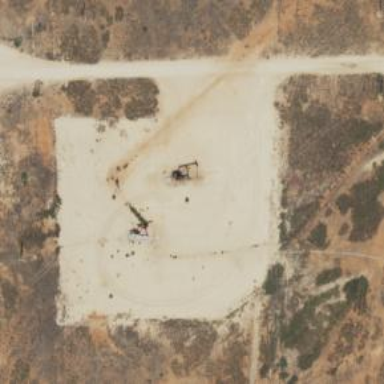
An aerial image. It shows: Petroleum well.